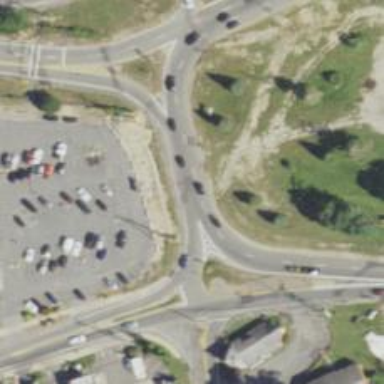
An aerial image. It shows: Circular junction with asphalt trunk road.